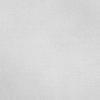
Atmospheric dust classification: dusty